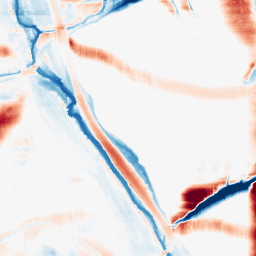
Category: morphological
Decomposition family: morphological_rect
Decomposition parameters: operation: average
width: 50
height: 20
Upsampling method: bspline
Upsampling parameters: scale: 2
Upsampling scale: 2